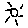
Label: sun